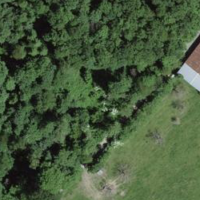
EUNIS habitat code: 44
Species observed at this site:
Vicia sepium